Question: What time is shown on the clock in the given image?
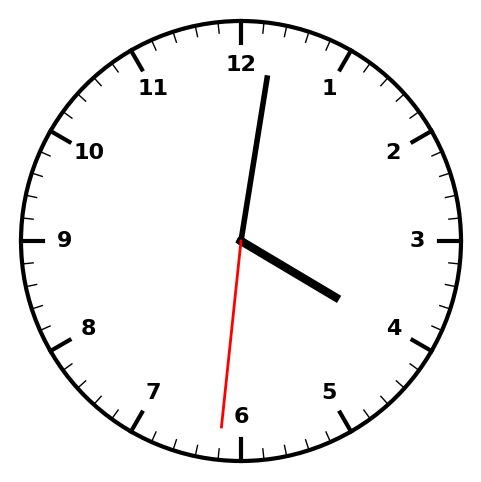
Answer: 04:01:31